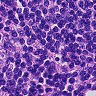
Metastatic tissue present: no